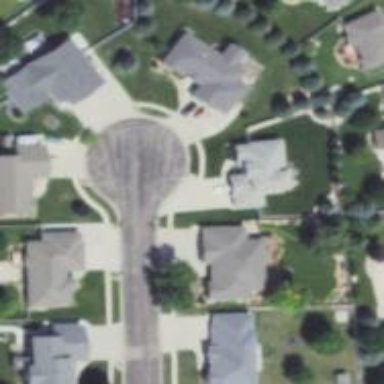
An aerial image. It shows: Smooth asphalt road in residential area.